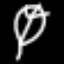
Label: leaf